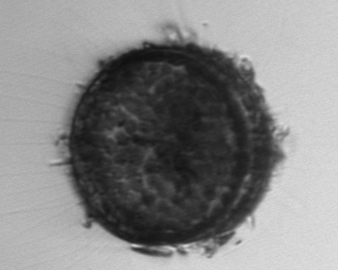
Label: Coscinodiscus